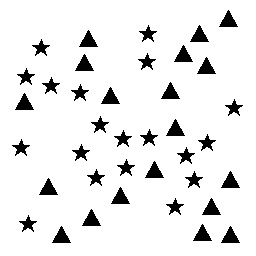
Squares: 0
Triangles: 19
Stars: 19
Total shapes: 38